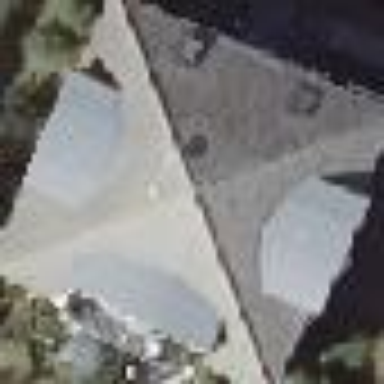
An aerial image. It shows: Pyramidal roof shapes the top of the apartments building.